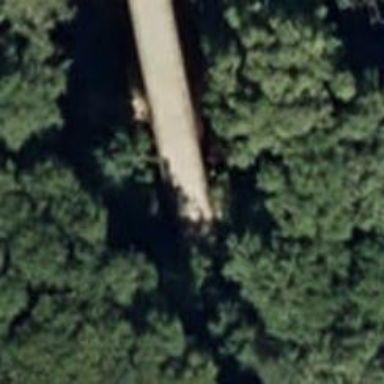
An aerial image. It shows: Track road with bridge.